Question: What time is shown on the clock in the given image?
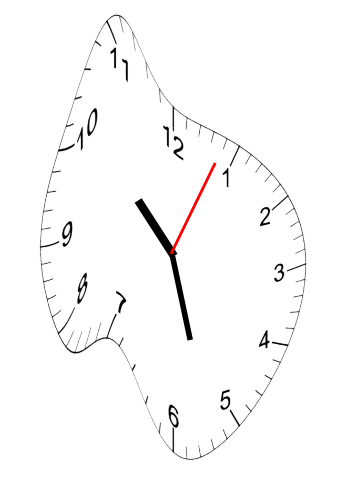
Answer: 10:27:04